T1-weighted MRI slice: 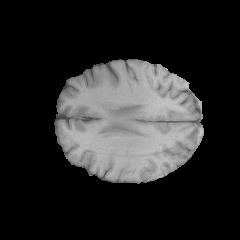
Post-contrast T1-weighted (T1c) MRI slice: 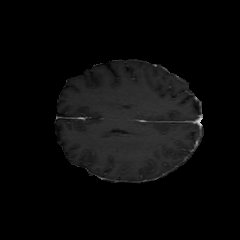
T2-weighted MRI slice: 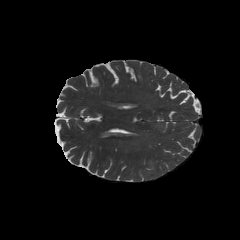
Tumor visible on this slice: no